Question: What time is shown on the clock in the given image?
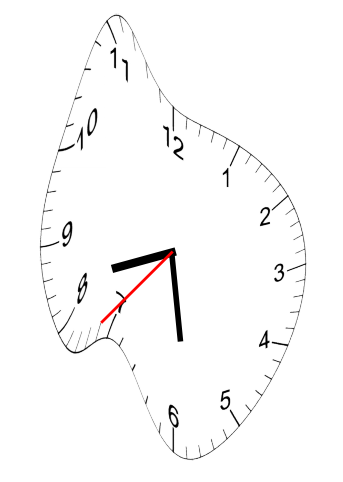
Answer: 08:28:37